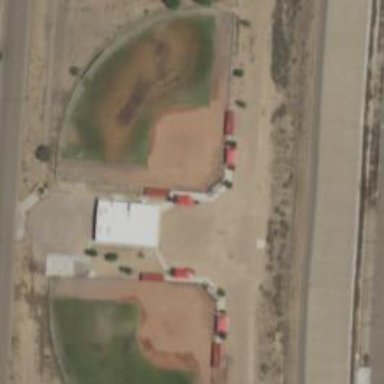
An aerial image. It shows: Baseball pitch for leisure and sports activities.